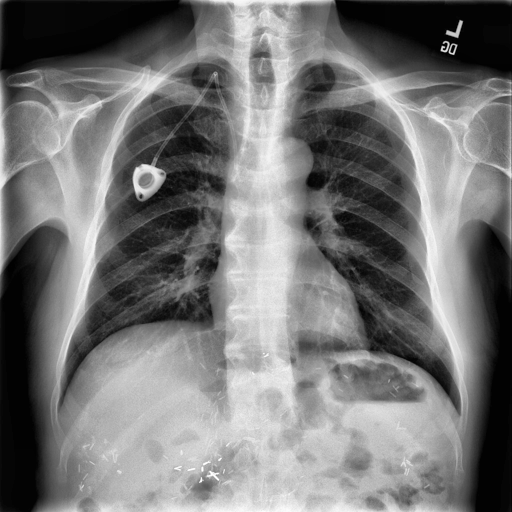
Finding: NORMAL